【题型】解答题　【知识点】解析几何　【难度】medium
已知双曲线 $C: \frac{x^2}{a^2} - \frac{y^2}{b^2} = 1 (a > 0, b > 0)$ 的离心率为 2，点 $(-\sqrt{2}, -\sqrt{3})$ 在 $C$ 上，直线 $l: y = kx + m$ 交双曲线右支于不同的两点 $M, N$. \\
(1)求双曲线 $C$ 的方程； \\
(2)若直线 $l$ 过 $(0, 1)$，求 $k$ 的取值范围； \\
(3)若线段 $MN$ 的垂直平分线过点 $K(0, 4)$，求 $m$ 的取值范围；
【解答】
【答案】 (1) $x^2 - \frac{y^2}{3} = 1$ \\
(2) $(-2, -\sqrt{3})$ \\
(3) $(-\infty, -1)$

【解析】 (1) $\because$ 点 $(-\sqrt{2}, -\sqrt{3})$ 在 $C$ 上，$\therefore \frac{2}{a^2} - \frac{3}{b^2} = 1$，又 $\frac{c}{a} = 2$，$c^2 = a^2 + b^2$, \\
解得：$a^2 = 1$，$b^2 = 3$，$c^2 = 4$, \\
$\therefore$ 双曲线 $C$ 的方程为：$x^2 - \frac{y^2}{3} = 1$.

(2) $\because$ $l$ 过点 $(0, 1)$，$\therefore l: y = kx + 1$，设 $M(x_1, y_1)$，$N(x_2, y_2)$, \\
由 $\begin{cases} y = kx + 1 \\ x^2 - \frac{y^2}{3} = 1 \end{cases}$ 得：$(3 - k^2)x^2 - 2kx - 4 = 0$, \\
$\because$ $l$ 与双曲线右支交于不同的两点 $M, N$, \\
$\therefore \begin{cases} 3 - k^2 \neq 0 \\ \Delta = 4k^2 + 16(3 - k^2) > 0 \\ x_1 + x_2 = \frac{2k}{3 - k^2} > 0 \\ x_1x_2 = -\frac{4}{3 - k^2} > 0 \end{cases}$，解得：$-2 < k < -\sqrt{3}$，即 $k$ 的取值范围为 $(-2, -\sqrt{3})$.

(3) 设 $M(x_1, y_1)$，$N(x_2, y_2)$，线段 $MN$ 中点 $G(x_3, y_3)$, \\
由 $\begin{cases} y = kx + m \\ x^2 - \frac{y^2}{3} = 1 \end{cases}$ 得：$(3 - k^2)x^2 - 2kmx - m^2 - 3 = 0$, \\
$\therefore 3 - k^2 \neq 0$，$\Delta = 12(3 - k^2 + m^2) > 0$，$\therefore x_1 + x_2 = \frac{2km}{3 - k^2}$，$x_1x_2 = -\frac{m^2 + 3}{3 - k^2}$, \\
$\therefore x_3 = \frac{x_1 + x_2}{2} = \frac{km}{3 - k^2}$，$y_3 = \frac{y_1 + y_2}{2} = \frac{k(x_1 + x_2) + 2m}{2} = \frac{3m}{3 - k^2}$, \\
$\because$ $l$ 与双曲线右支交于 $M, N$ 两点，$\therefore k \neq 0$,

$\therefore$ 线段 $MN$ 垂直平分线所在直线斜率为 $-\frac{1}{k}$，方程为 $y - \frac{3m}{3 - k^2} = -\frac{1}{k} \left( x - \frac{km}{3 - k^2} \right)$, \\
又该直线过点 $K(0, 4)$，$\therefore 4 - \frac{3m}{3 - k^2} = \frac{m}{3 - k^2}$，整理可得：$k^2 = 3 - m$, \\
由 $\Delta = 12(3 - k^2 + m^2) > 0$ 得：$m^2 > k^2 - 3 = -m$，解得：$m < -1$ 或 $m > 0$; \\
又 $k^2 = 3 - m > 0$，$\therefore m < 3$; \\
$\because x_1 + x_2 = \frac{2km}{3 - k^2} = \frac{2km}{m} = 2k > 0$，$x_1x_2 = -\frac{m^2 + 3}{3 - k^2} = -\frac{m^2 + 3}{m} > 0$，$\therefore m < 0$; \\
综上所述：$m < -1$，即 $m$ 的取值范围为 $(-\infty, -1)$.

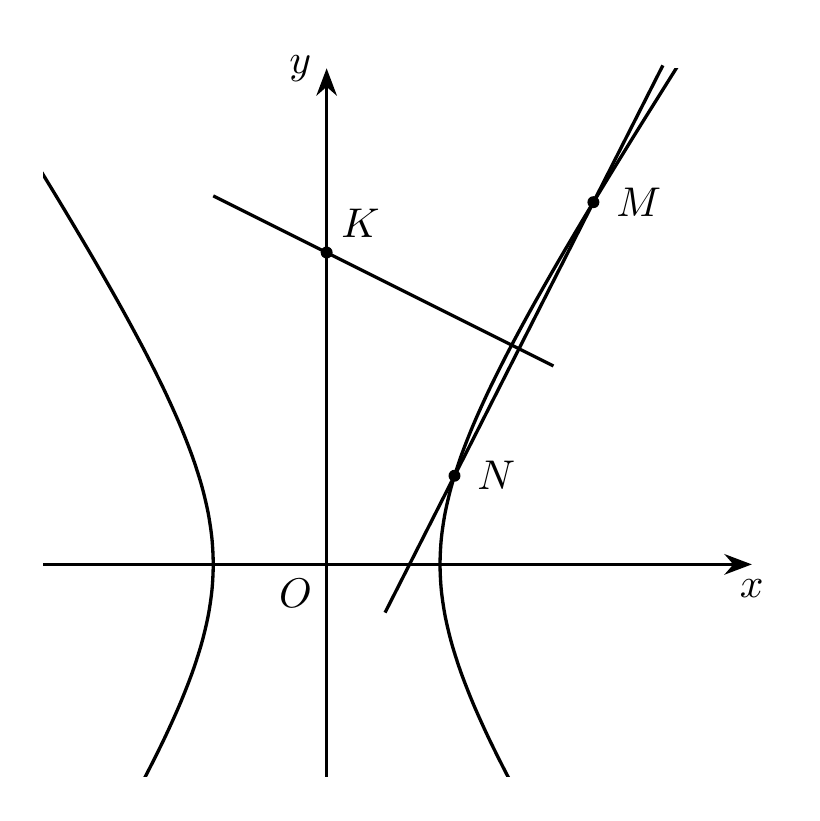